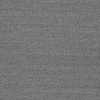
Atmospheric dust classification: dusty